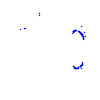
Particle: kaon